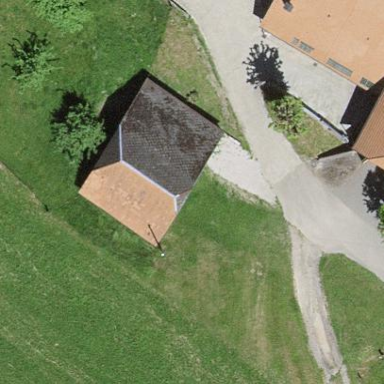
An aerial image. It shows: Barn.